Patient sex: M
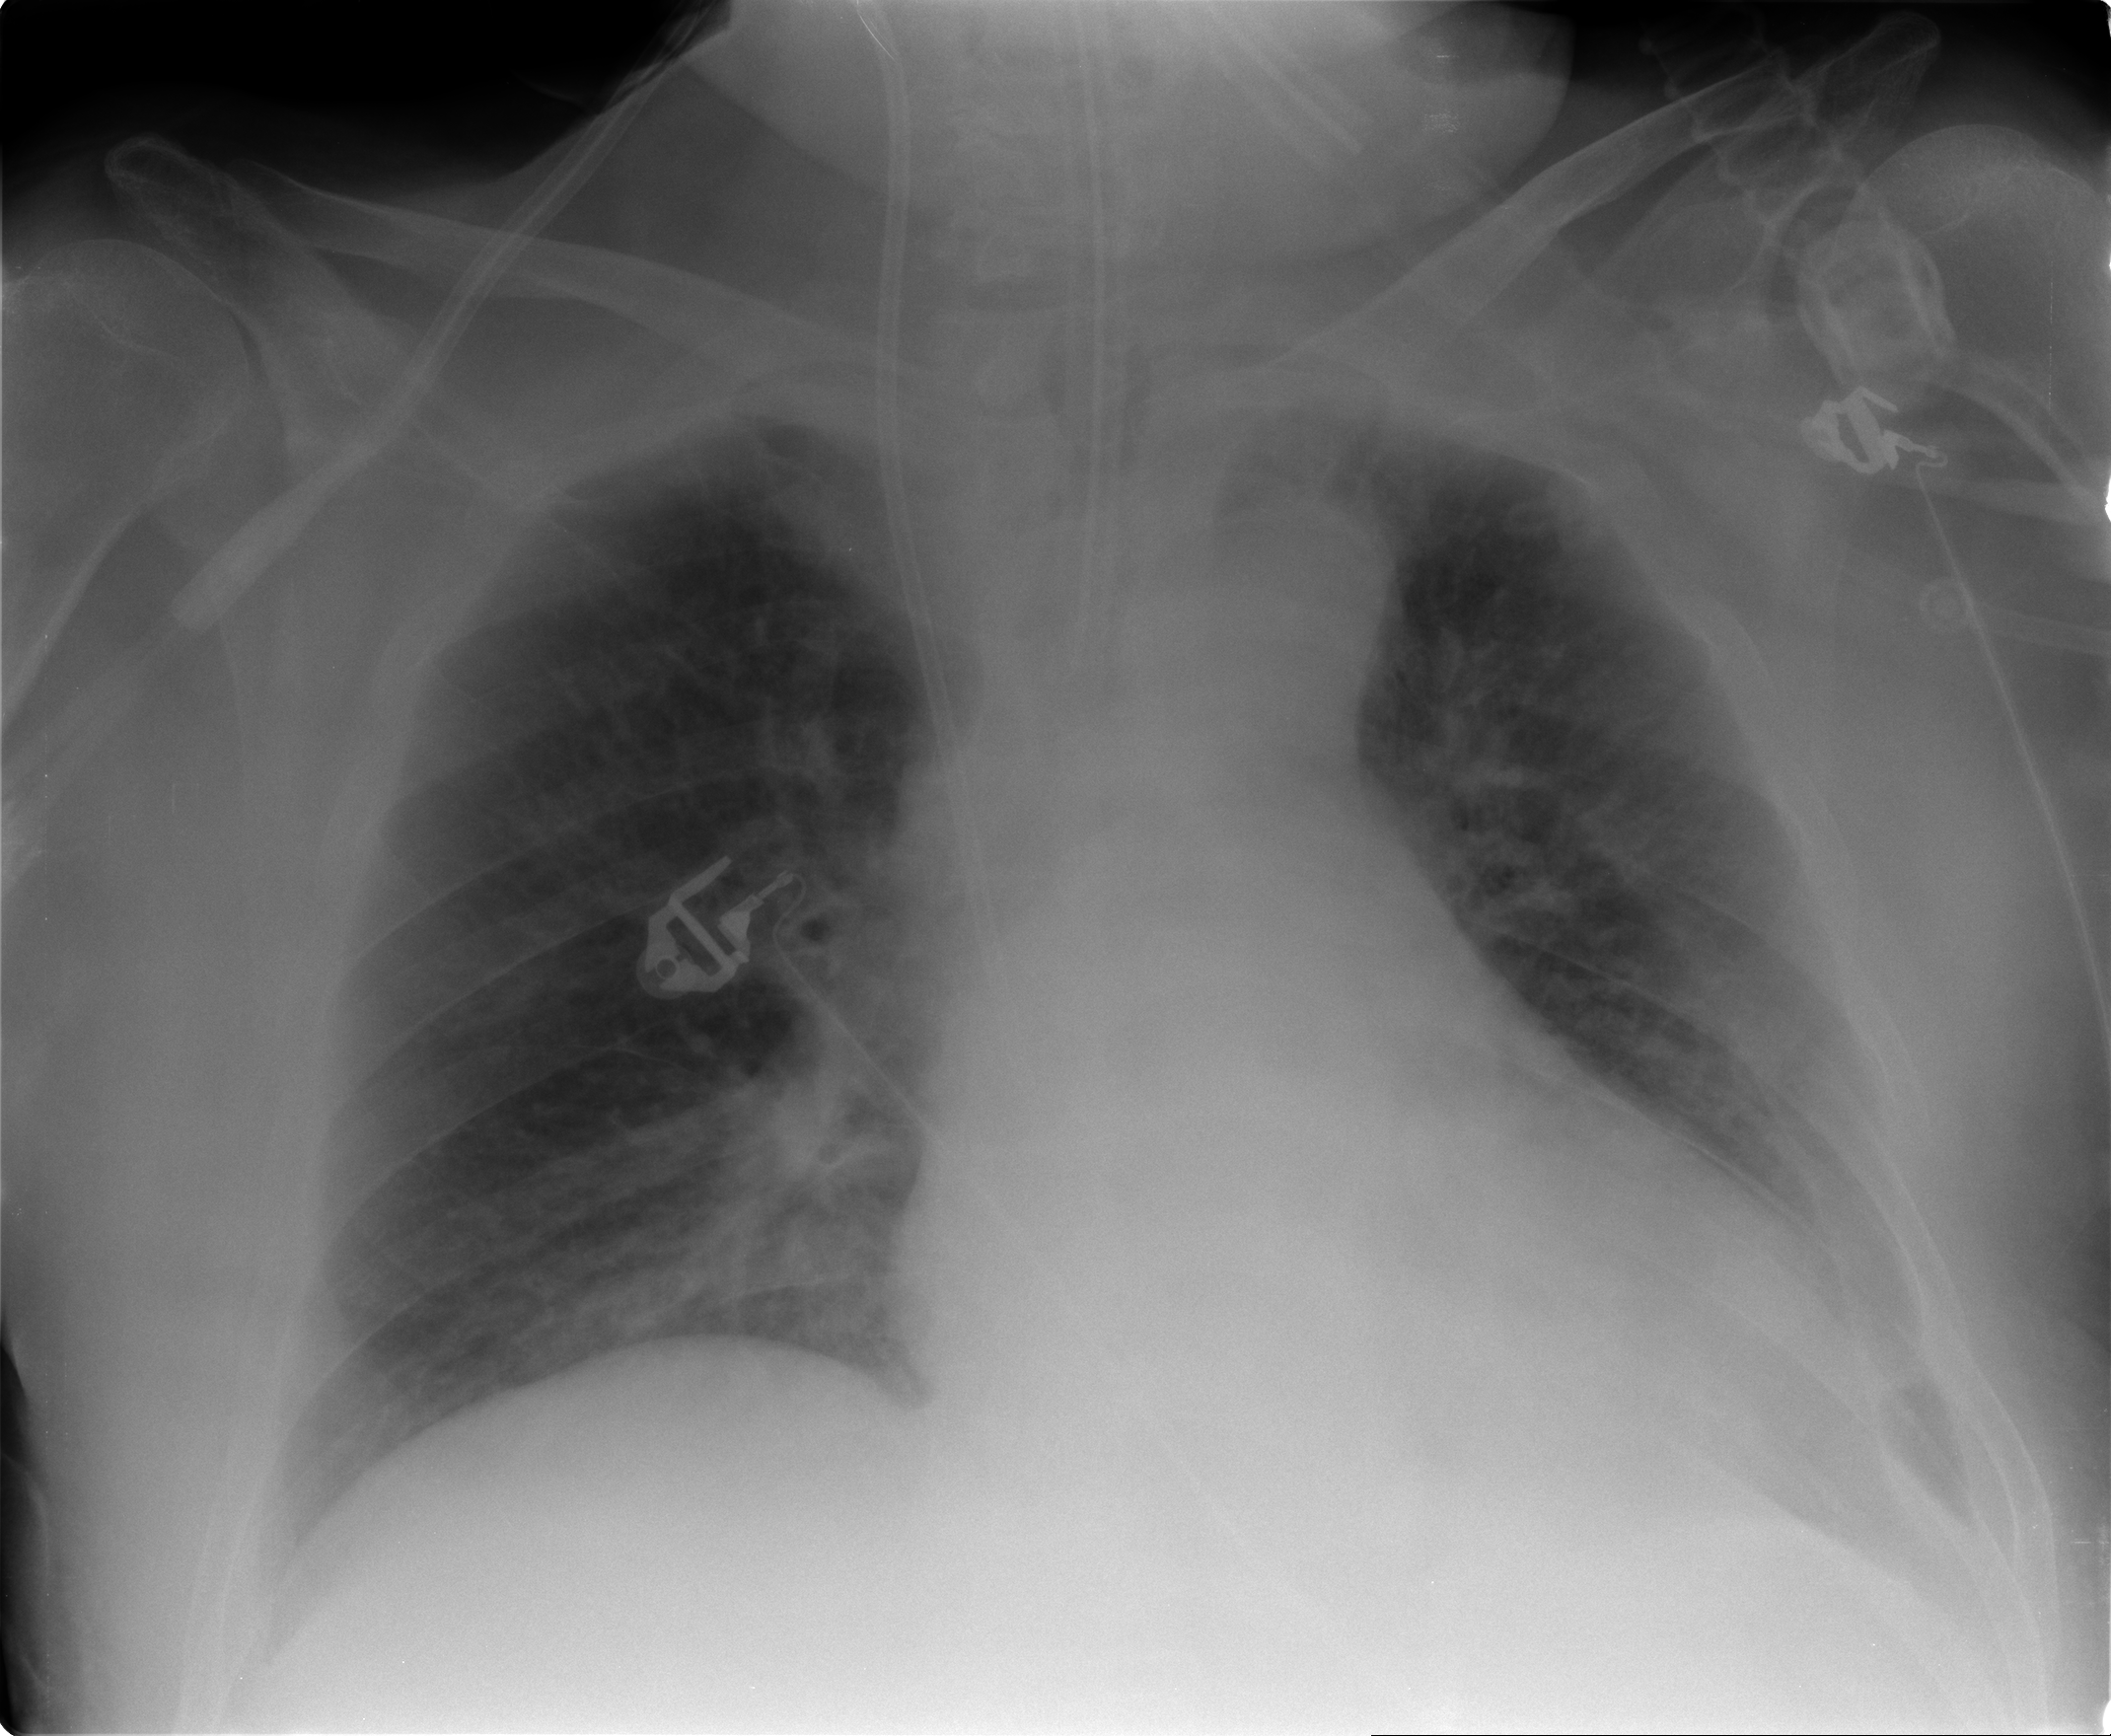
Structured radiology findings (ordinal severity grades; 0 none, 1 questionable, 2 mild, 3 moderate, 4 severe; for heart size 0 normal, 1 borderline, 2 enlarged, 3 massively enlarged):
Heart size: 1
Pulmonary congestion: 0
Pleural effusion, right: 0
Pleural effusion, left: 2
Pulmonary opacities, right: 0
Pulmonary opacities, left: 0
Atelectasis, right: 0
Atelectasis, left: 2